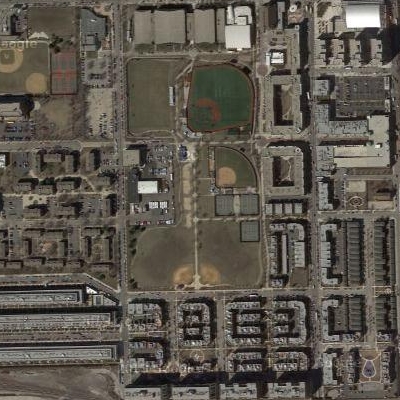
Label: Industry